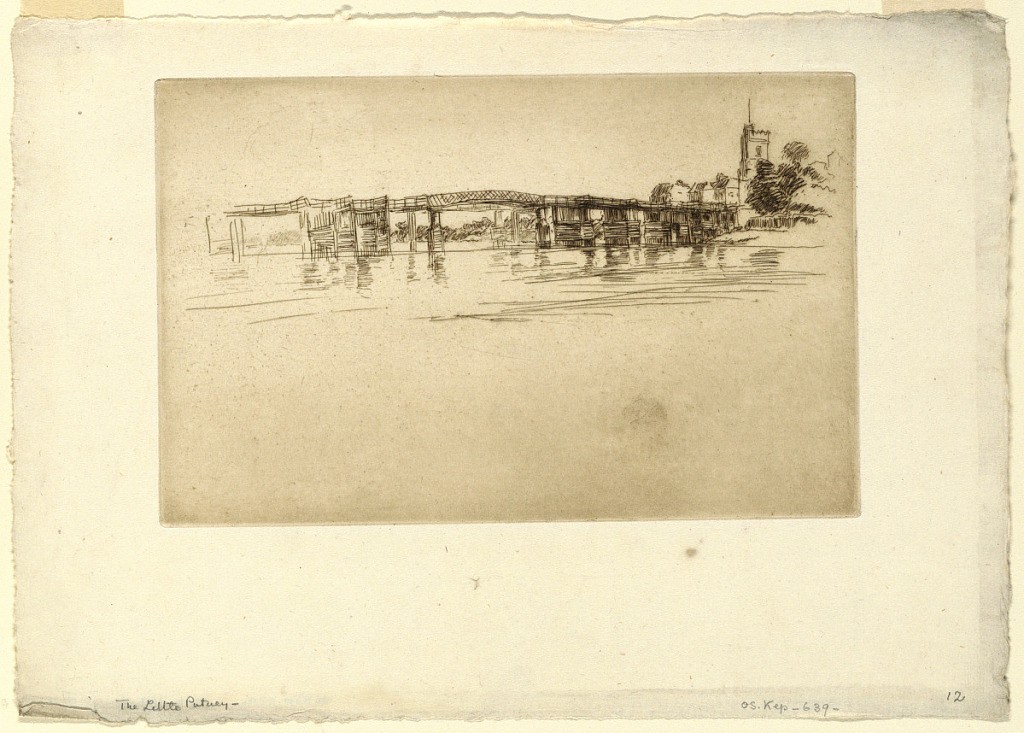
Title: Little Putney Bridge
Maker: James McNeill Whistler, American, 1834–1903
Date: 1879
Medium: Etching and drypoint on paper
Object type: Print
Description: Thames River is spanned by a wooden bridge with an iron center section. At the right are a group of houses and a square church tower. The shore is seen through the arches.